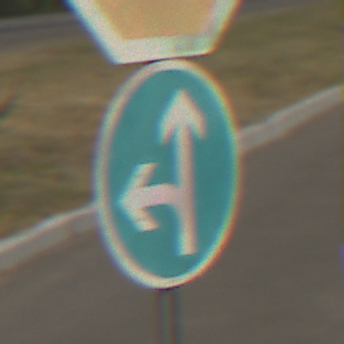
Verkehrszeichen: VorgeschriebeneFahrtrichtungGeradeausOderLinks
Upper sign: Stop
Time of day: MorningAfternoon
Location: Outdoor (Suburban)
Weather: Clear
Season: NotSpecified
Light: Natural